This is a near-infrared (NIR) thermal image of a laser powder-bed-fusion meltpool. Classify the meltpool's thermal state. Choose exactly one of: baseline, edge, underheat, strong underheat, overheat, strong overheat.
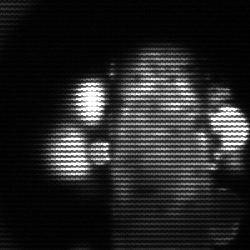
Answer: strong underheat